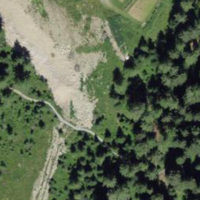
EUNIS habitat code: 45
Species observed at this site:
Linnaea borealis